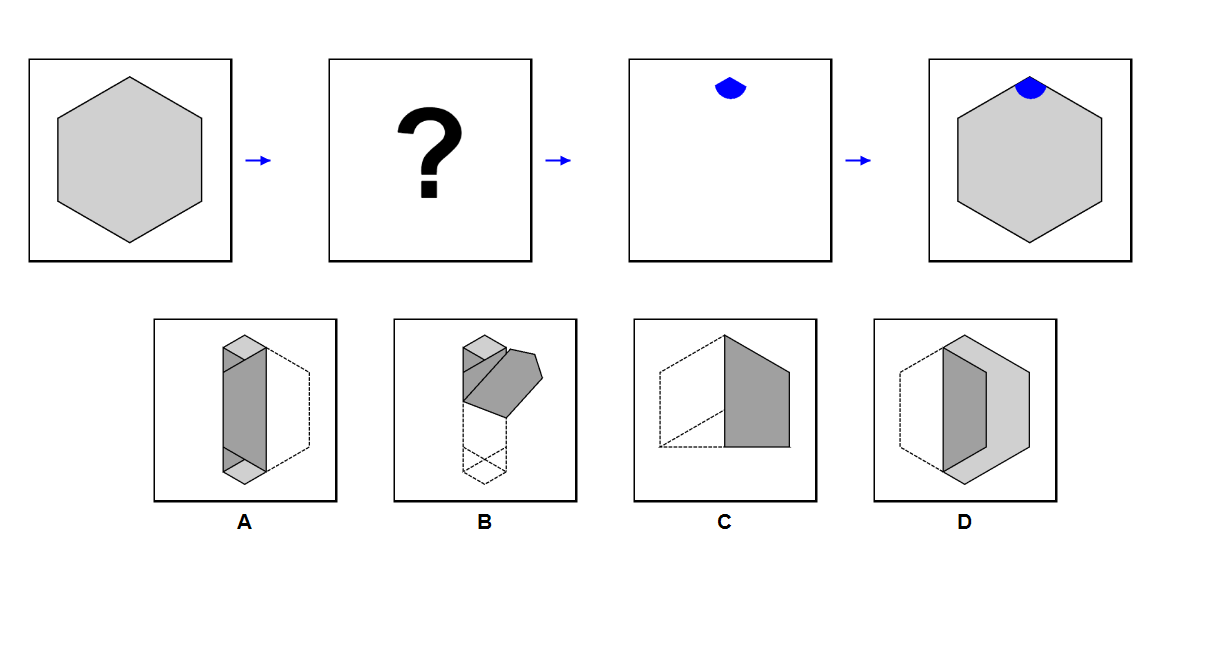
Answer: C